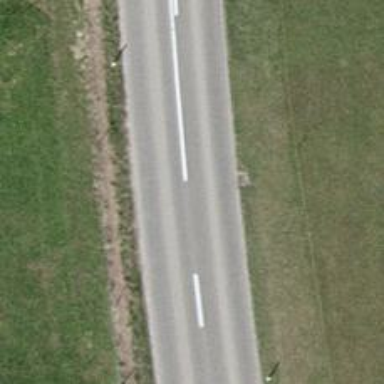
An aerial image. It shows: Asphalt road classified as tertiary.